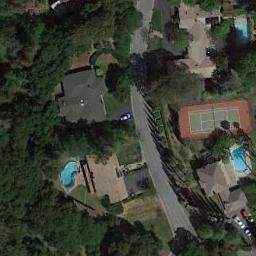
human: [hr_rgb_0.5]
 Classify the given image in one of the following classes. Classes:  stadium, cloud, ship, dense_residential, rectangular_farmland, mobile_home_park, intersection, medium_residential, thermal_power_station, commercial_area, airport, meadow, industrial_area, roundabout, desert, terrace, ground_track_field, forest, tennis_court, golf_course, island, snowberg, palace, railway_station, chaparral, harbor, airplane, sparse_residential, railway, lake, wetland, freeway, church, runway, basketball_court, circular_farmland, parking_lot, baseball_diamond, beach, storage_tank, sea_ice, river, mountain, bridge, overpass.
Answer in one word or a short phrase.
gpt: tennis_court